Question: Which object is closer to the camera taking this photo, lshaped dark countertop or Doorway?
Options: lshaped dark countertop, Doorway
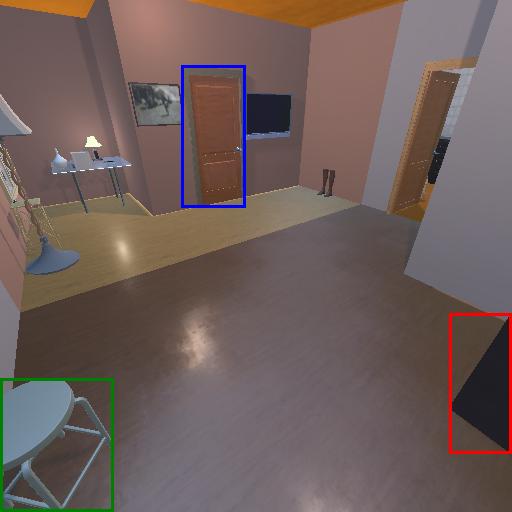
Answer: lshaped dark countertop